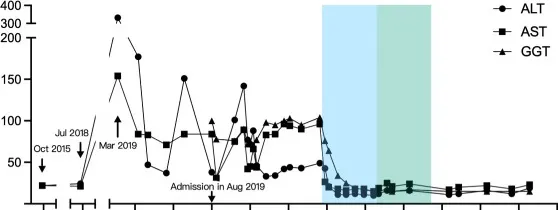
Clinical course of inactive chronic HBV superinfected with HEV in a 63-year-old man at Xiang'an Hospital of Xiamen University before and after treatment. The admission date of the patient in August 2019 was set as day 0. (A) ALT, AST, and GGT levels, anti-HEV and anti-HBV serological status, and HEV RNA and antigen status from October 2019 to January 2021.
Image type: pathology (fish)